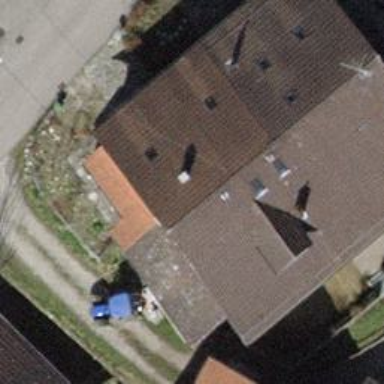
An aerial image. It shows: Gabled roofed house.